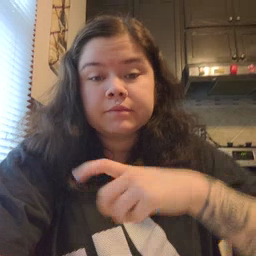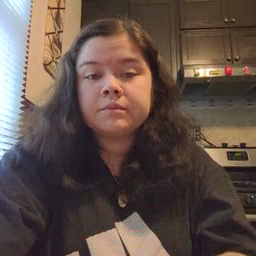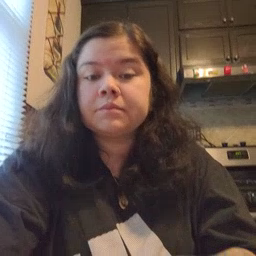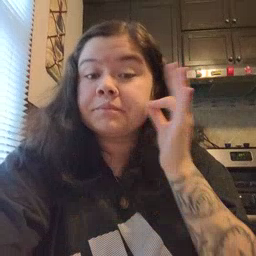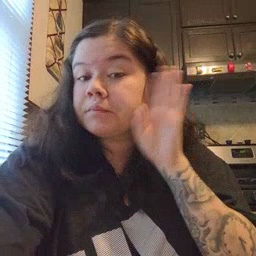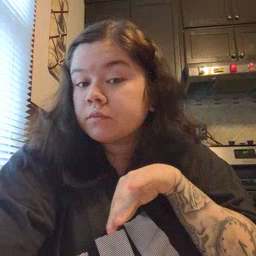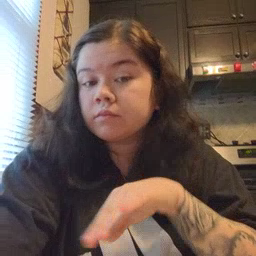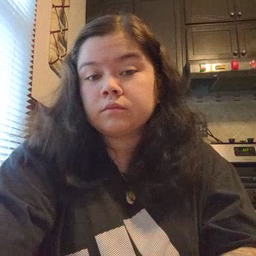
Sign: bee